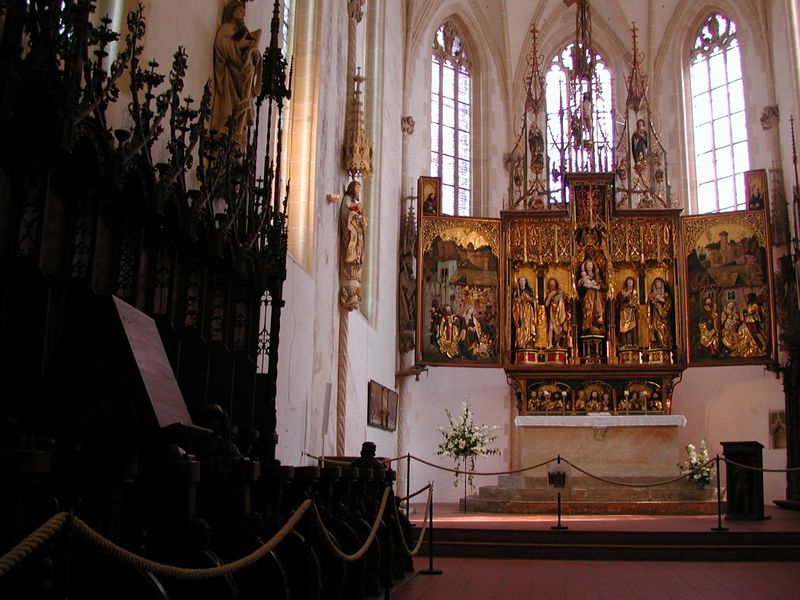
Titel: Blaubeuren, Klosterkirche
Standort: Blaubeuren, Klosterkirche (EU - D - BW)
Schlagwörter: gemälde, blumen, fenster, holz, licht, szene, rot, kirche, figur, gold, gotik, figuren, stufen, kordel, kirch, dom, seil, altar, hochaltar, pult, schnitzerei, kirchenschiff, orgel, gotisch, spitzbögen, jesus, apsis, chor, ständer, heilige, maria, schrein, absperrung, tafelbild, tryptichon, retabel, chorgestühl, flügelaltar, triptychon